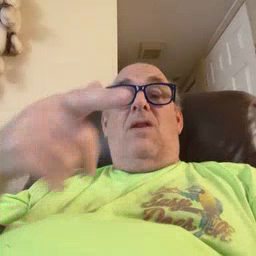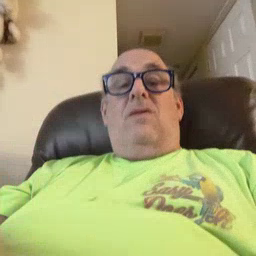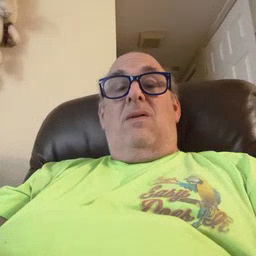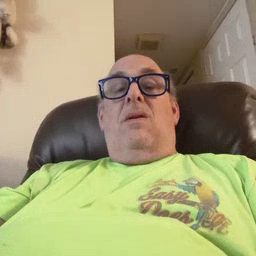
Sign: later